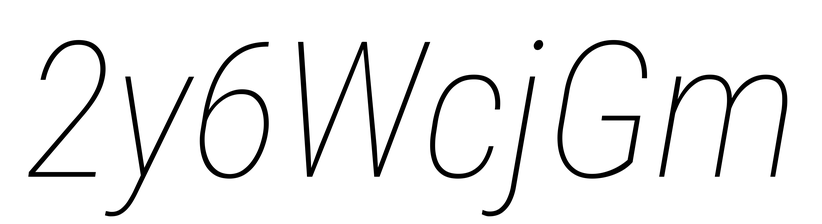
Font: Roboto-Italic_Condensed_Thin_Italic